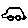
Label: car